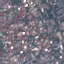
Label: Residential